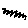
Label: zigzag